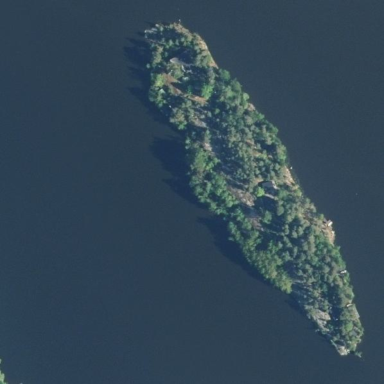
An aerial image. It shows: Islet surrounded by woodland.